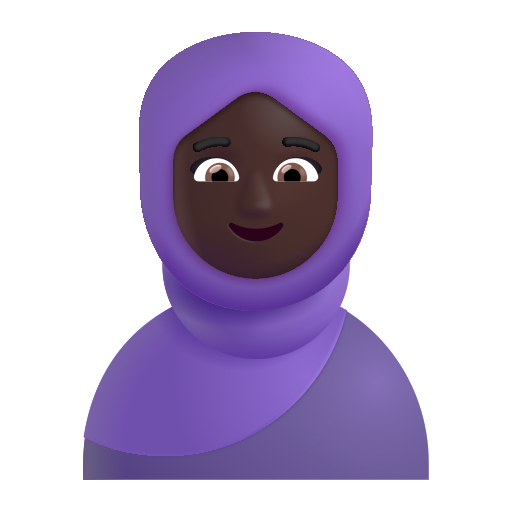
woman with headscarf color dark